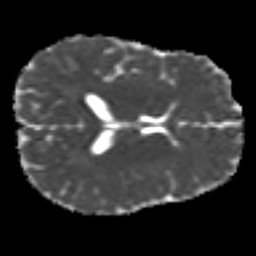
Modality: MD
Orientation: axial
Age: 27
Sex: male
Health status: healthy
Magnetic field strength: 3 T
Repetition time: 9 s
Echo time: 0.093 s